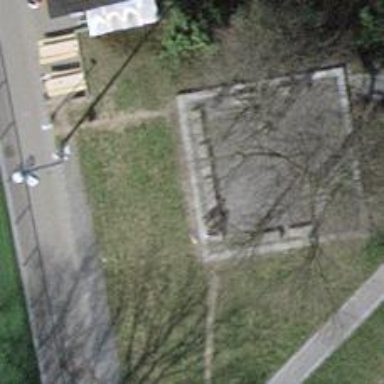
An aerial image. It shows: Bench.